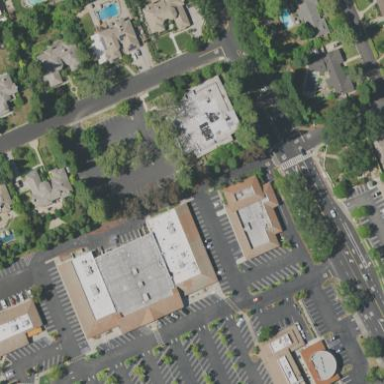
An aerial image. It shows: Retail building.